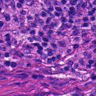
Metastatic tissue present: no